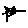
Label: cat